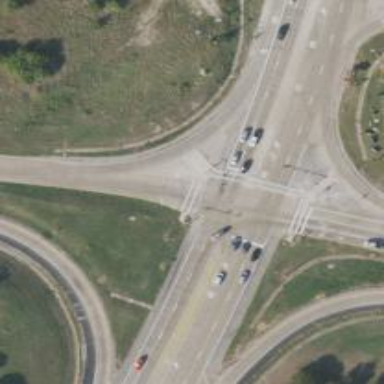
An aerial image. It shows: Primary link highway with asphalt surface.